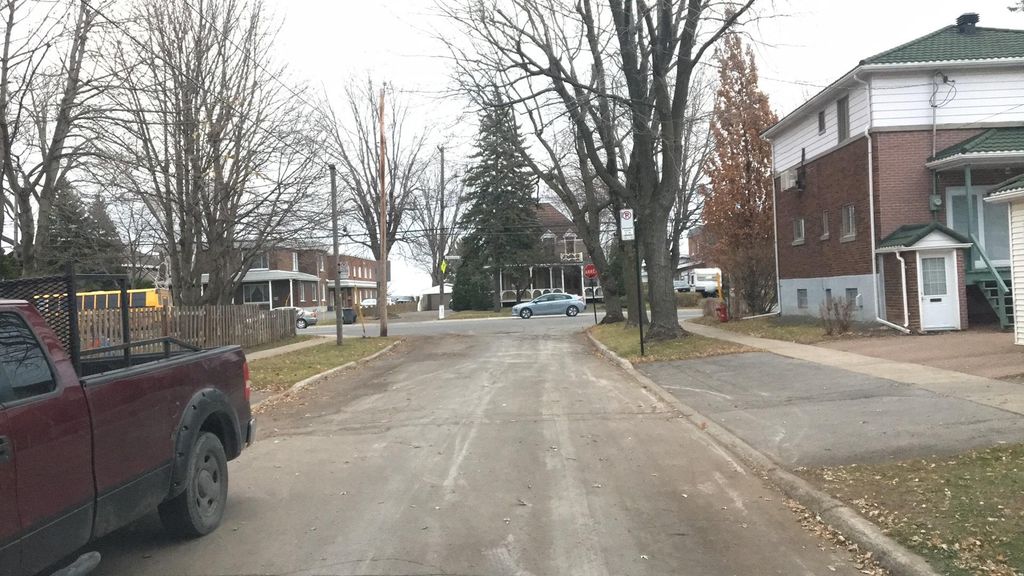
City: montreal